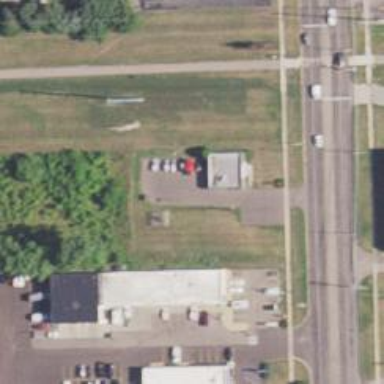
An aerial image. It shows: Veterinary facility.